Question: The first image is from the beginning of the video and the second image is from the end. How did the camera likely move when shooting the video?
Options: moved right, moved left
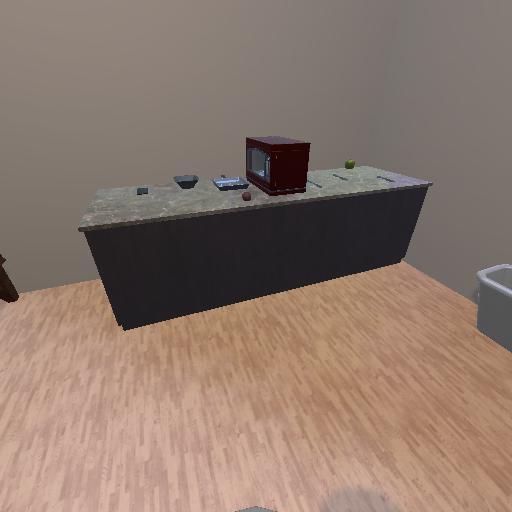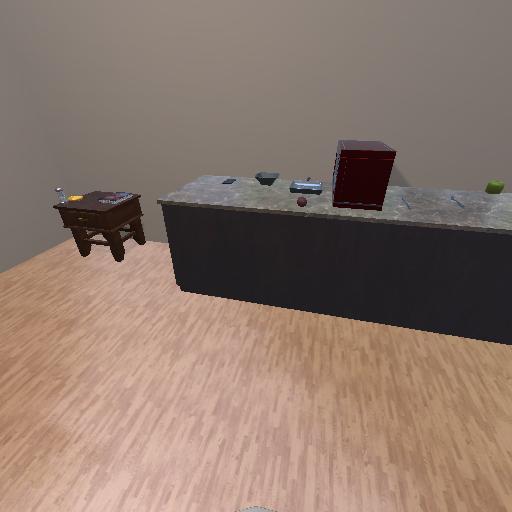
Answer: moved right